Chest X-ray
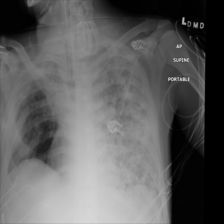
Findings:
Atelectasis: negative
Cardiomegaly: negative
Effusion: negative
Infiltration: negative
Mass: negative
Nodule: negative
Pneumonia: negative
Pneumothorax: negative
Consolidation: negative
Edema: negative
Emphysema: negative
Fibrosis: negative
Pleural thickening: negative
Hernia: negative